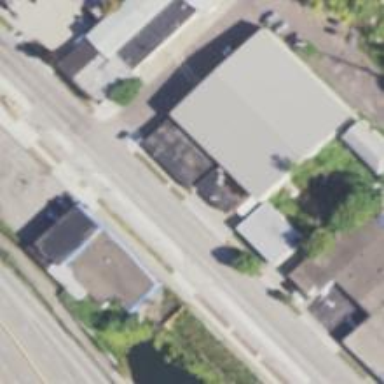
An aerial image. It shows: Industrial building.